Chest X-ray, PA view. Patient: 39 years old, sex M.
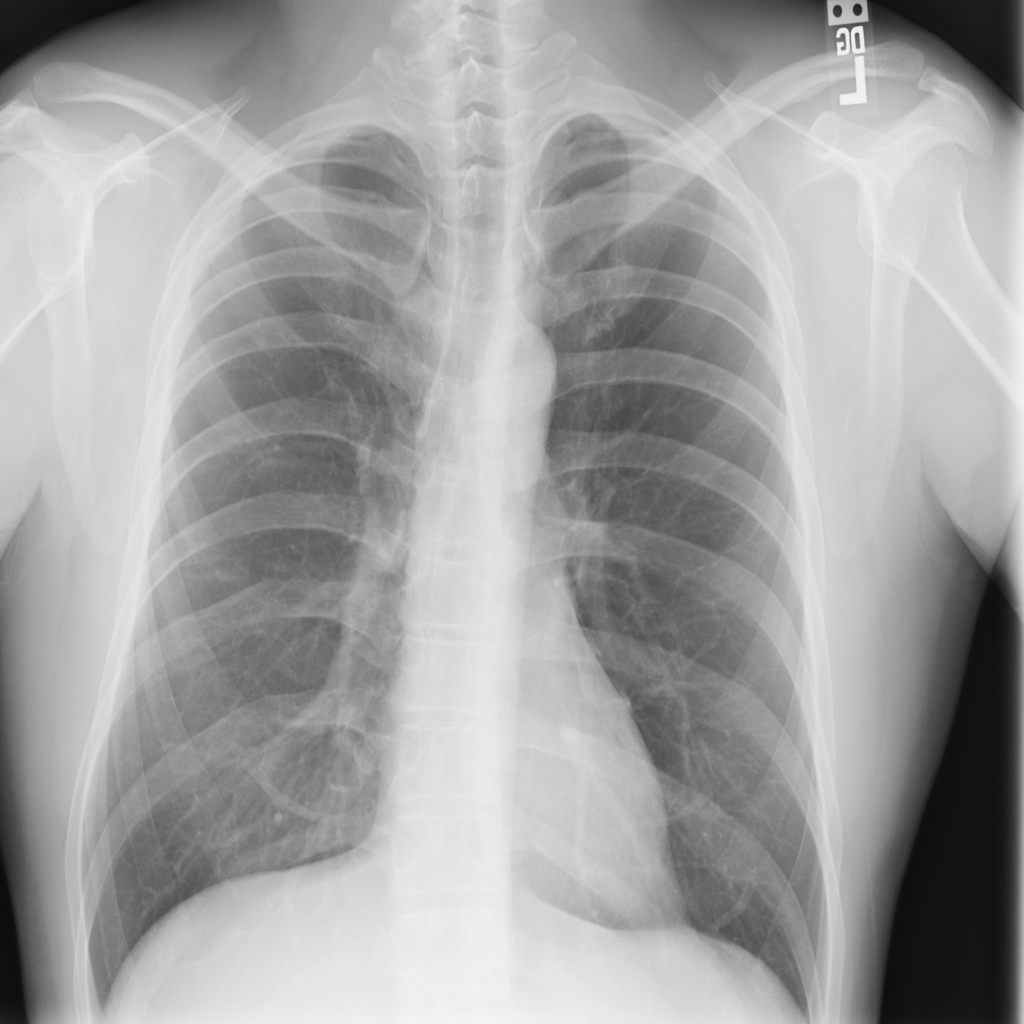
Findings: No Finding